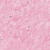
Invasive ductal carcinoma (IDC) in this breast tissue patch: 0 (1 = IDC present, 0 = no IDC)